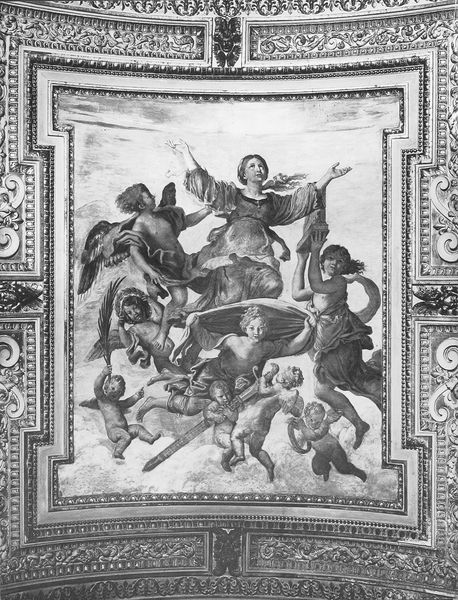
Titel: St. Cecilia in der Glorie, Rom
Künstler: Domenichino
Standort: Rom, S. Luigi dei Francesi (EU - I - Latium)
Schlagwörter: flügel, gemälde, himmel, wolken, frau, grau, kleid, tuch, muster, ornament, rahmen, bild, bildnis, wind, kirche, decke, krone, fliegen, engel, putto, ornamente, stuck, palmwedel, schwert, palmzweig, auffahrt, heilige, deckengemälde, fresko, putten, maria, putti, himmelfahrt, apotheose, katharina, palmwede, flügel federn